Current action and preconditions to check: path_clear

Your task: For each precondition in the list above, predict whether it will hold at this action.

Consider the current scene as observed from the mobile robot's camera, and analyze the predicted future states of all dynamic agents (e.g., people, animals, vehicles, or any moving entities) within the NEXT SECOND.

IMPORTANT: Only answer "very likely" if you are absolutely certain—based on strong, clear evidence—that a dynamic agent will violate the precondition in the predicted future state. Do NOT answer "very likely" for unlikely, ambiguous, or low-probability risks.

Ask yourself for each precondition: Is there a high probability, with clear and convincing evidence, that the predicted future states of any dynamic agent will interfere with the predicted future state of the currently executing action within the NEXT SECOND, causing that precondition to fail?

Assess the risk level based on these predictions. Use "likely" or "very likely" if motions create a clear risk of interference.

Use "neutral" or "improbable" if agents are nearby but their predicted paths are clearly diverging or non-conflicting.

Failure Risk Categories: "very improbable", "improbable", "neutral", "likely", "very likely"

Answer Format: Output ONLY the probability_of_failure value from these categories: "very improbable", "improbable", "neutral", "likely", "very likely"

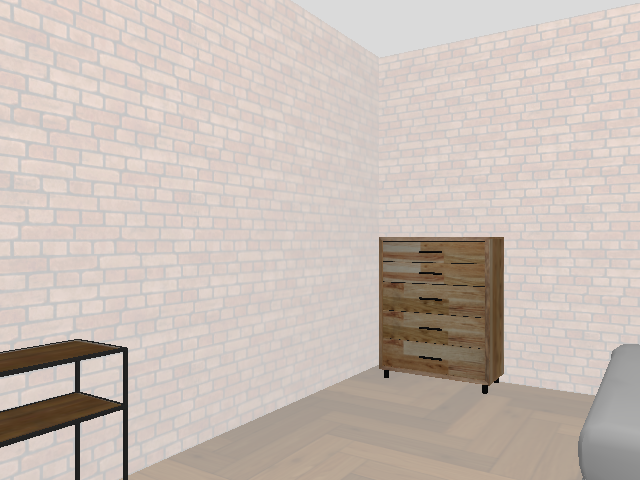

Answer: very improbable